Field crop: maize
Growth stage: 1
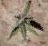
Species: atriplex